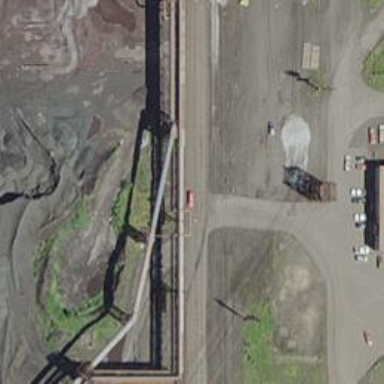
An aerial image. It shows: Rail spur service.